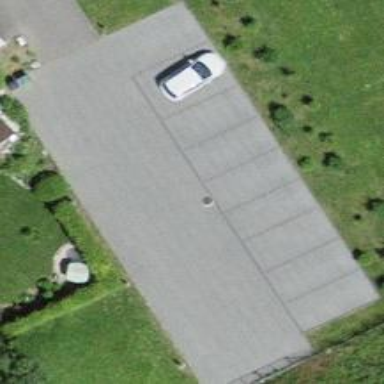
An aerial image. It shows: Parking area with surface.